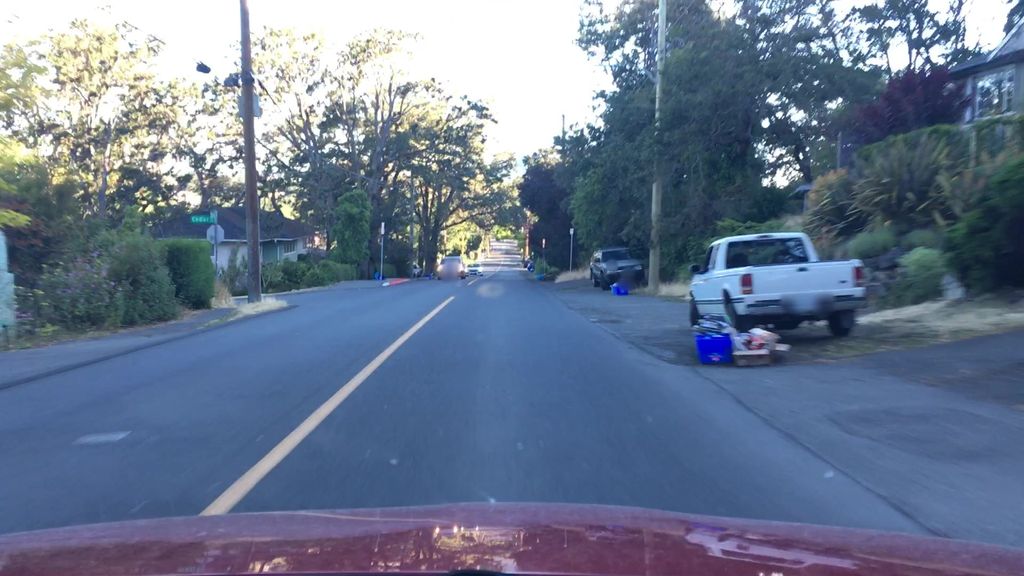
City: victoria